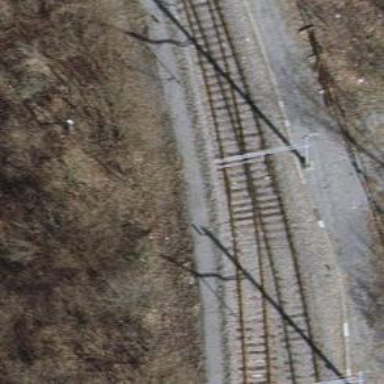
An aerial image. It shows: Rail siding with electrified tracks using contact line.